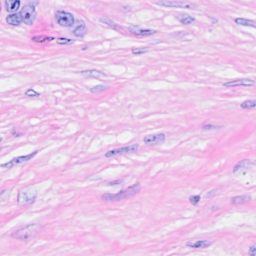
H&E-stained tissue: Breast